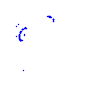
Particle: proton